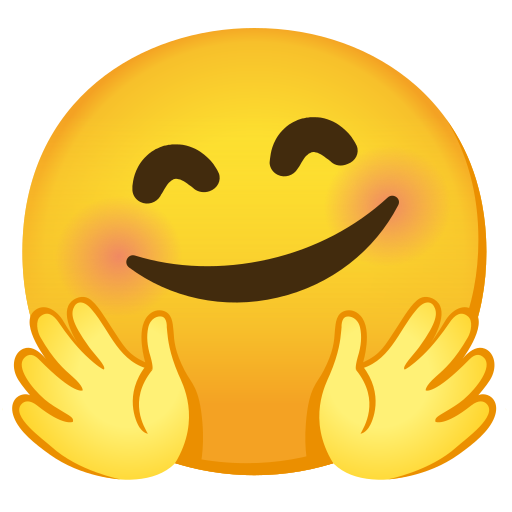
Emoji: 🤗